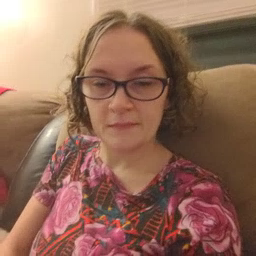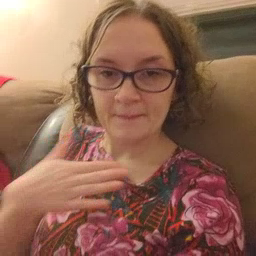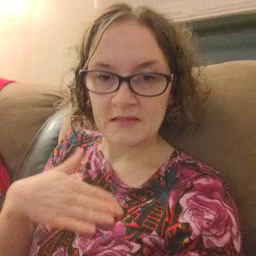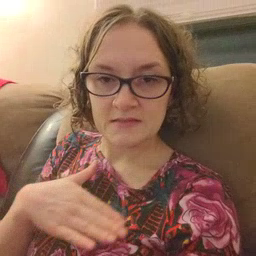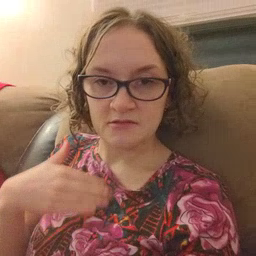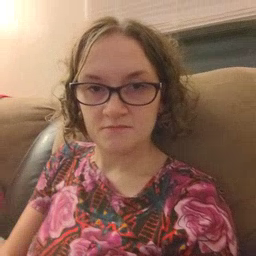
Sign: please